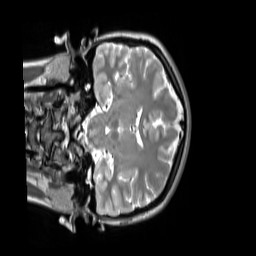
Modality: T2w
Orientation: coronal
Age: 21
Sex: female
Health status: ill
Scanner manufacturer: siemens
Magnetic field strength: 3 T
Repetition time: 2.8 s
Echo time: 0.326 s